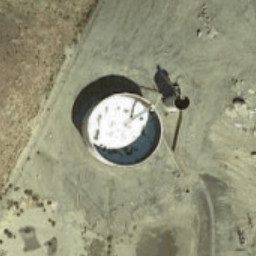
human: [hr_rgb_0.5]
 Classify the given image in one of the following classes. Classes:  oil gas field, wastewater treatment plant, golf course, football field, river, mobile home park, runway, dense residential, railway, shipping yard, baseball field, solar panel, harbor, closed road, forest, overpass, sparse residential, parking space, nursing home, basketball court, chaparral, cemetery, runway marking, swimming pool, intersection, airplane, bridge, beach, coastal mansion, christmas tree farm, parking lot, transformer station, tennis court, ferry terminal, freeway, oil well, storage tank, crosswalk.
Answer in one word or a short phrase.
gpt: storage tank